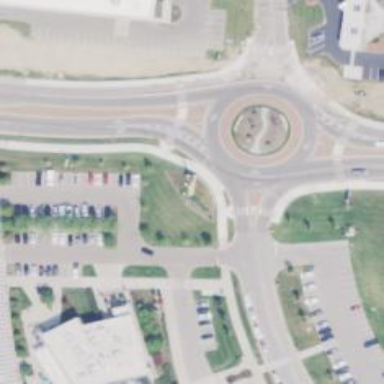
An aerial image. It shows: Marked footway crossing with zebra markings.